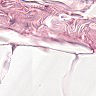
Metastatic tissue present: no